Interaction volume radius: 10 \u00c5
Interaction volume height: 35 \u00c5
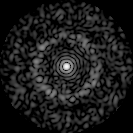
Disorder parameter: 0.8314